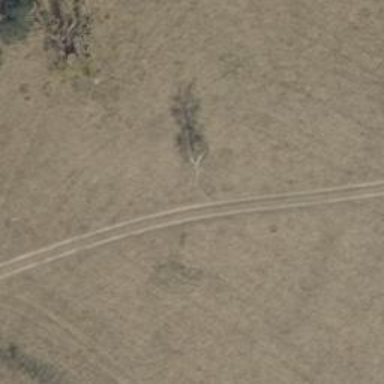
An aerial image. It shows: Track on the ground with grade3 tracktype.